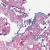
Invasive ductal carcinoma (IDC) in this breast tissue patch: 0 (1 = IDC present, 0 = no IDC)